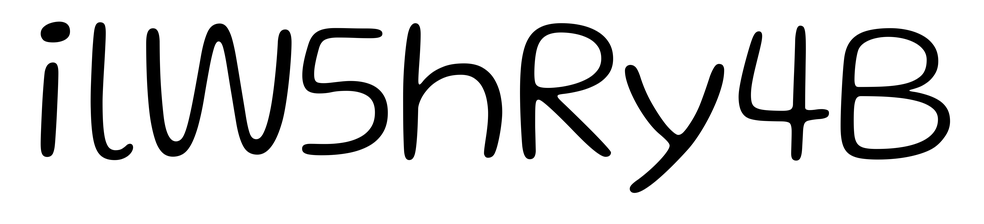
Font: Gluten_ExtraLight